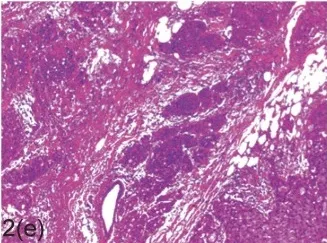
Microscopic findings (H & E). Invasive pattern in form of solid sheets. 100x).
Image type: pathology (h&e)